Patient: sex F, age 59
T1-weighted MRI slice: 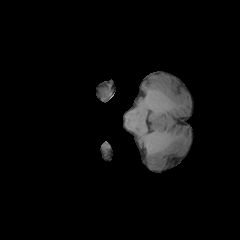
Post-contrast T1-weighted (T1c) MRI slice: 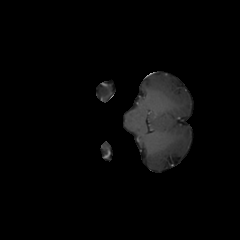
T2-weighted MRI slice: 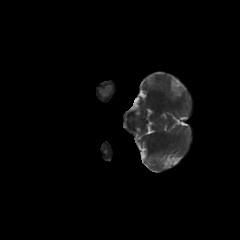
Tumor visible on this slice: no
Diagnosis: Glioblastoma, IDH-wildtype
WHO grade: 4